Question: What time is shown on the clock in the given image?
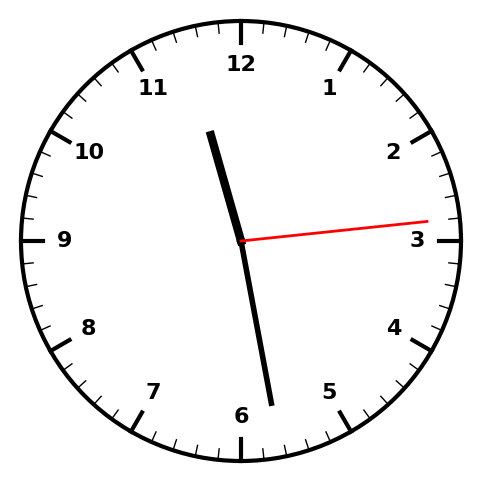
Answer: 11:28:14